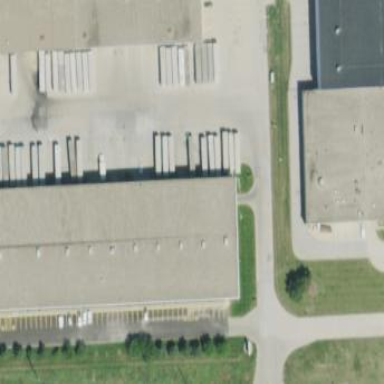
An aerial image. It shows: Warehouse.